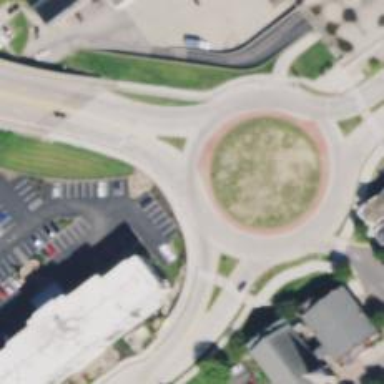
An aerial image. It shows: Roundabout on primary highway.